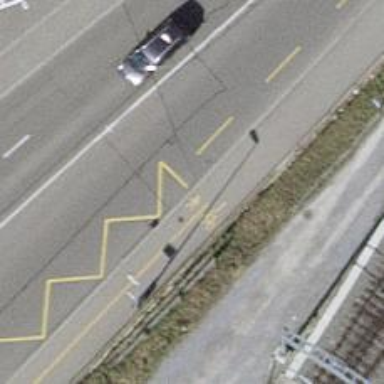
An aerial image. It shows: Platform for public transport on the road.